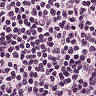
Metastatic tissue present: no